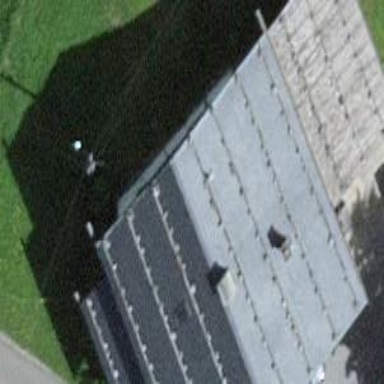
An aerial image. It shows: Detached building with gabled roof.